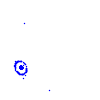
Particle: electron